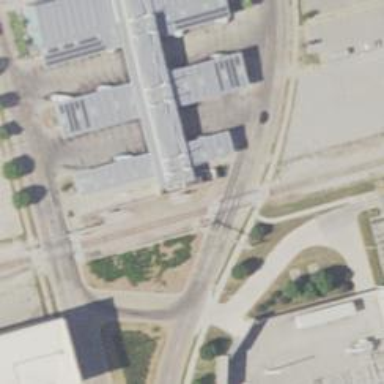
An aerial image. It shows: Railway signal.